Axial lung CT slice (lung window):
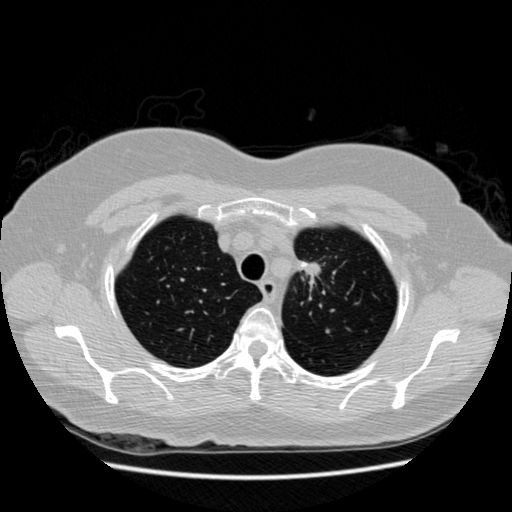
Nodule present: yes
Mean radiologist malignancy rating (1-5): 4